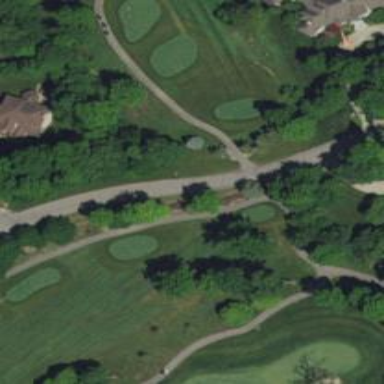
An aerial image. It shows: Path for both road and golf.